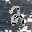
Label: 2